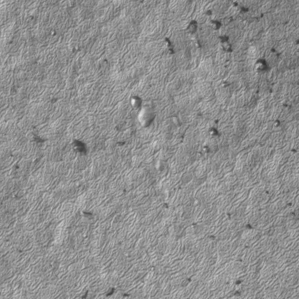
Label: frost